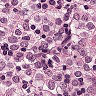
Metastatic tissue present: yes